Field crop: maize
Growth stage: 2
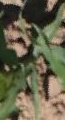
Species: maize